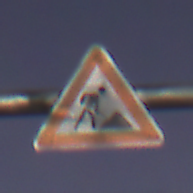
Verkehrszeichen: Arbeitsstelle
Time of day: Night
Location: Outdoor (Suburban)
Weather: PartlyCloudy
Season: NotSpecified
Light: Artificial